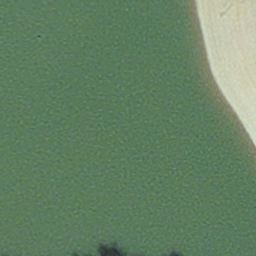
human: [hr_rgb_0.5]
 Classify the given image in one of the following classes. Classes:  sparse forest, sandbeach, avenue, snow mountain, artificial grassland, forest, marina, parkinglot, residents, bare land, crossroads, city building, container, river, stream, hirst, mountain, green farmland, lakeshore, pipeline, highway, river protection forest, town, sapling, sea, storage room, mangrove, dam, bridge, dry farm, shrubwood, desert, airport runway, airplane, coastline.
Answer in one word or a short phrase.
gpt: hirst